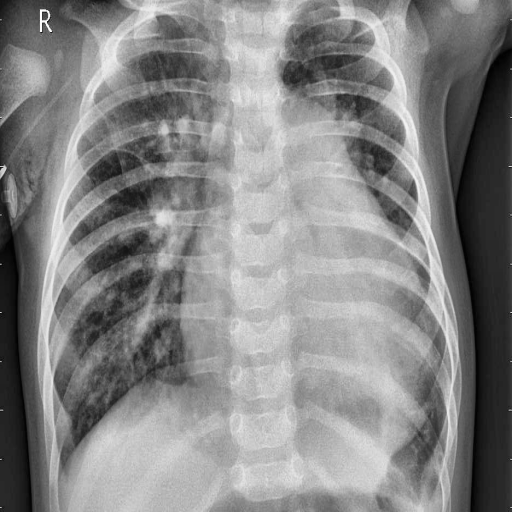
Finding: PNEUMONIA